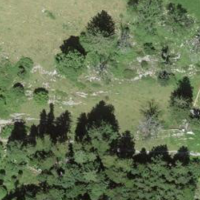
EUNIS habitat code: 43
Species observed at this site:
Corylus avellana